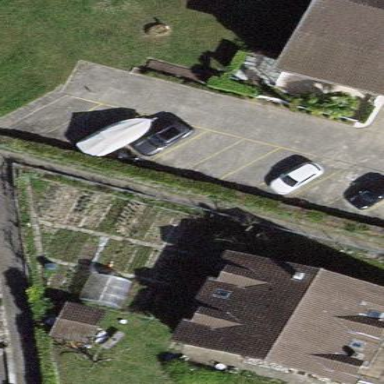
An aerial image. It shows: Vegetable garden in the leisure land.